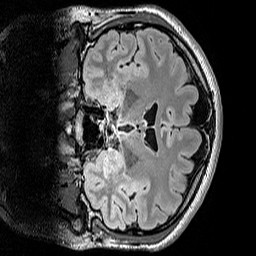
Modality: FLAIR
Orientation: coronal
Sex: male
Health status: ill
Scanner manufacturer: siemens
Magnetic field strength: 3 T
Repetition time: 5 s
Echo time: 0.388 s